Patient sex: F
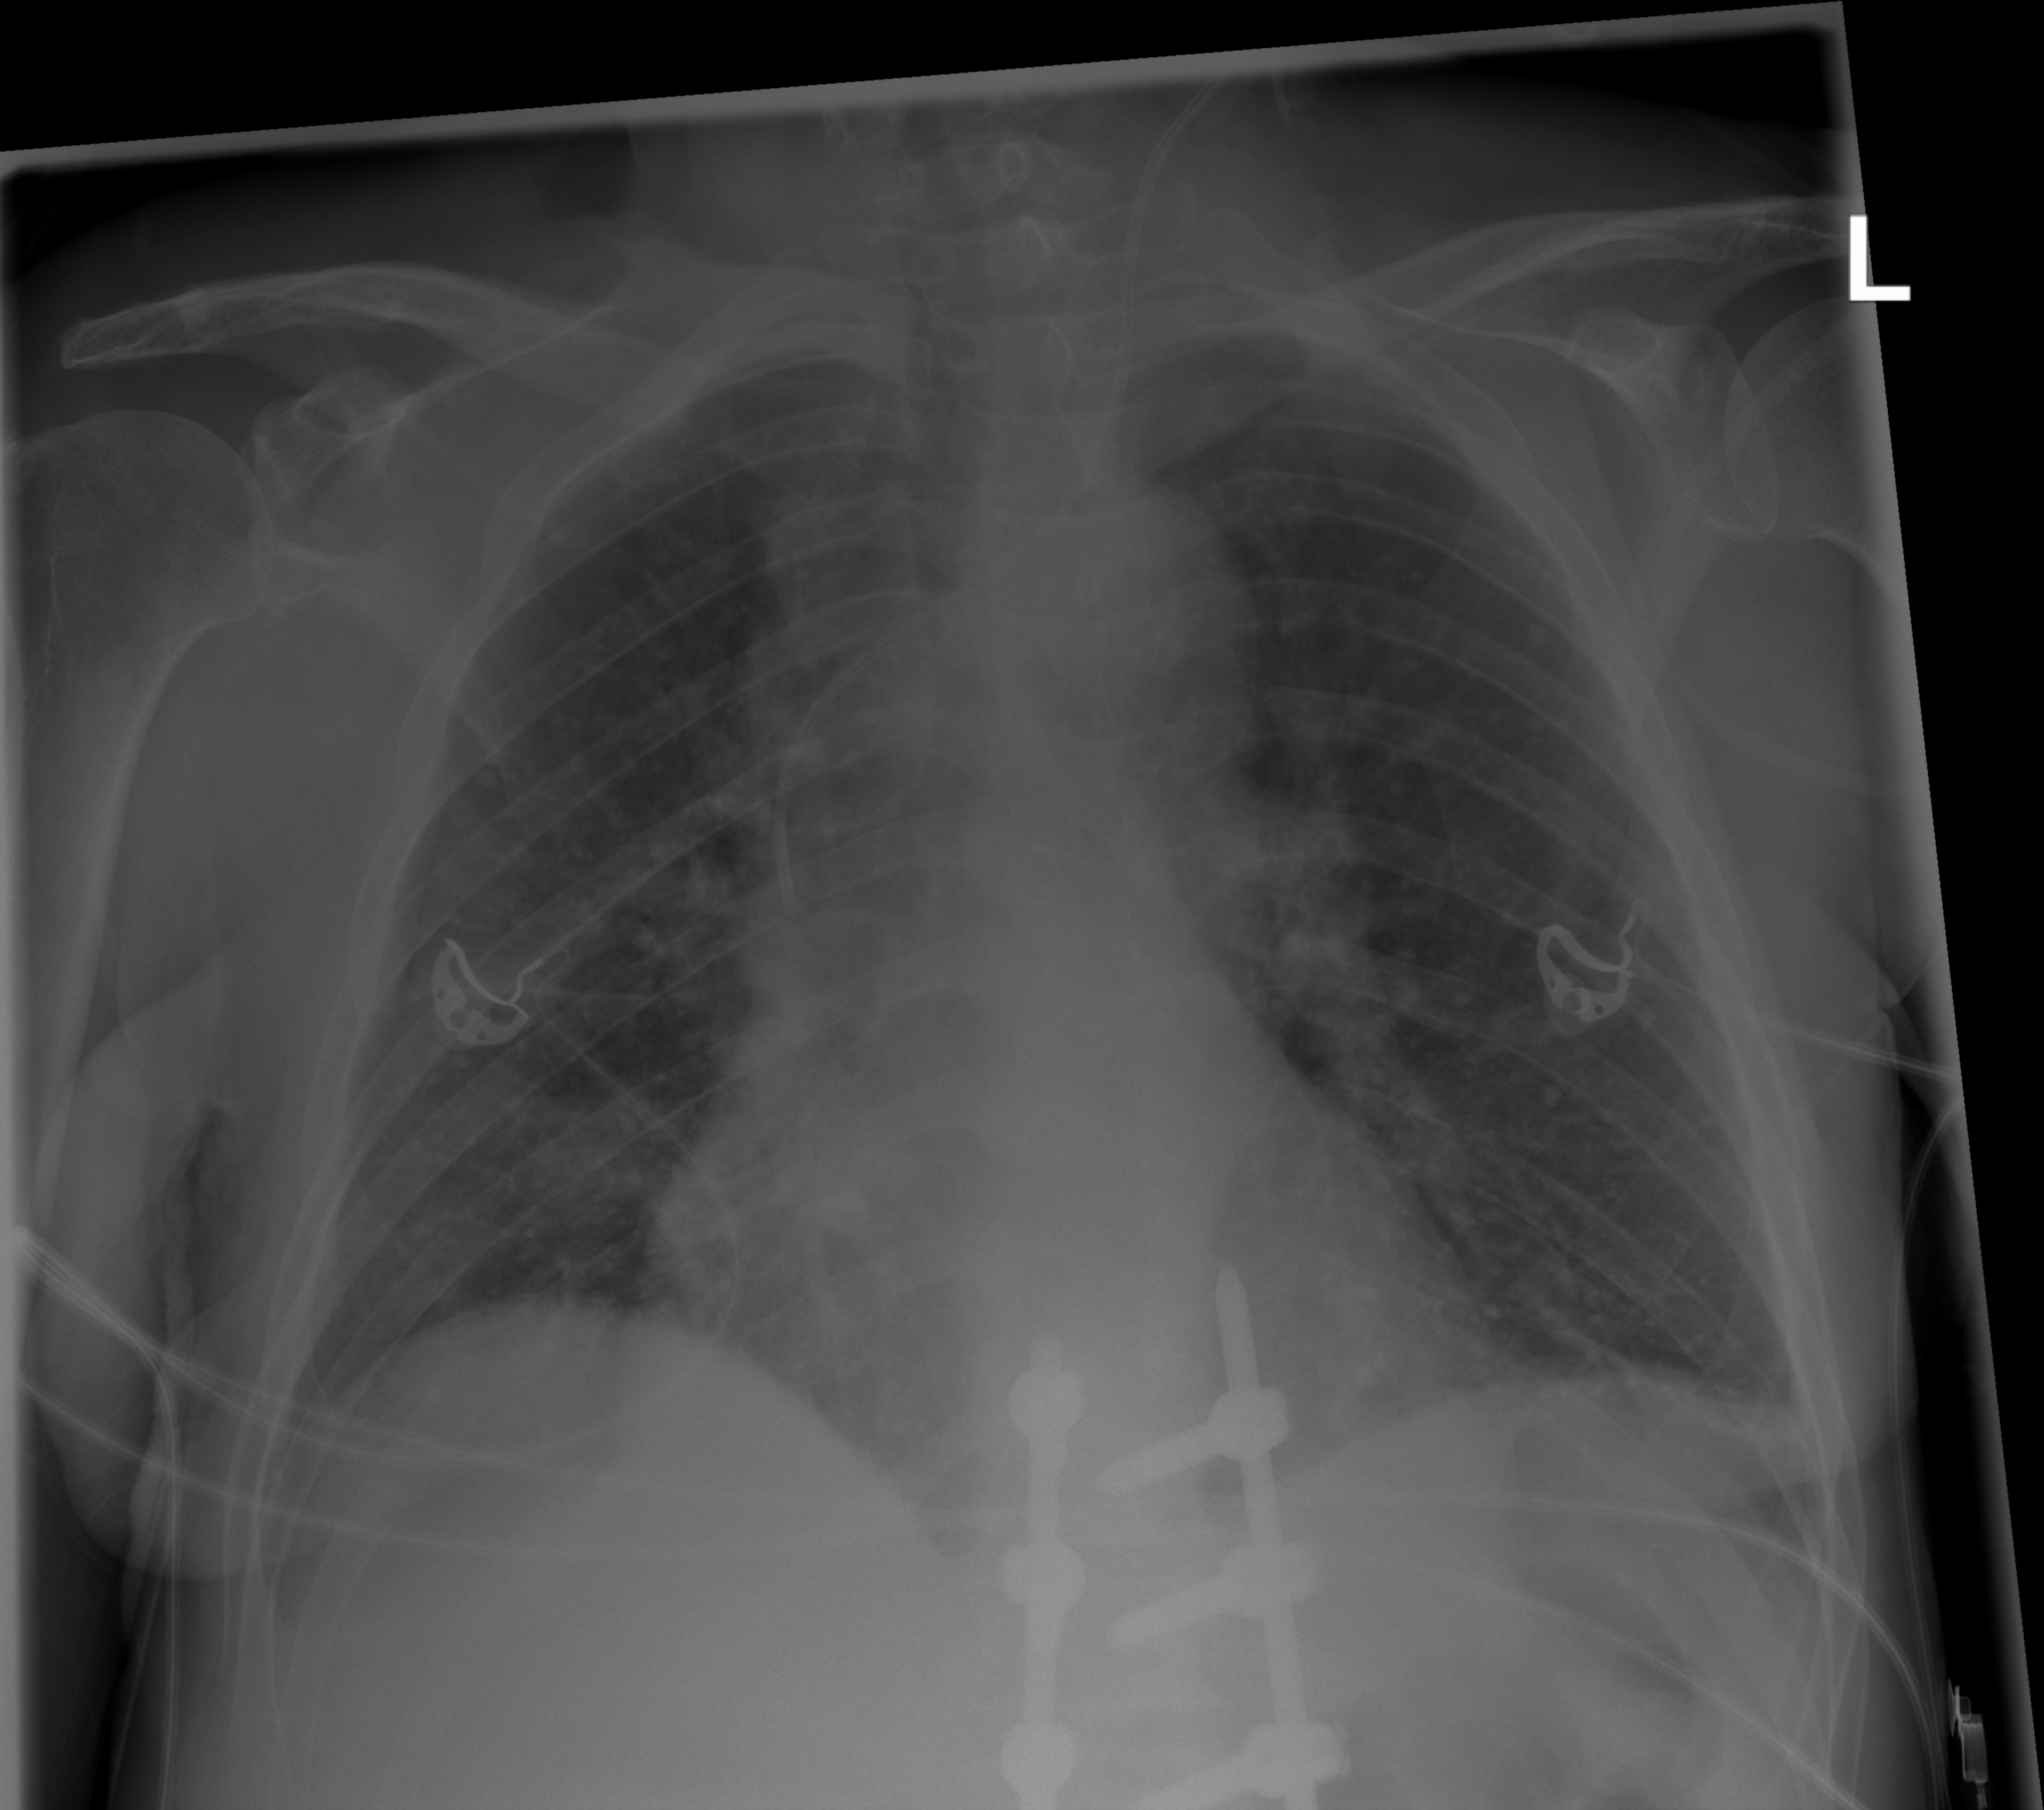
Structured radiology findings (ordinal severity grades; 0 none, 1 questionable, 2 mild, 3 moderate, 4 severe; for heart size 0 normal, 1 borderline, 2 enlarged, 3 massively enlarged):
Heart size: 2
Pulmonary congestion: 2
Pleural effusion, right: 0
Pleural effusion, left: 0
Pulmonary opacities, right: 0
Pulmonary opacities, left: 0
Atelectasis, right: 0
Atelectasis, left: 0